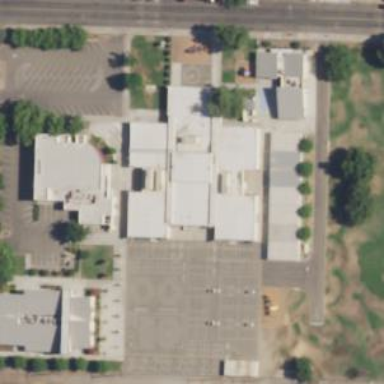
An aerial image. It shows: School.